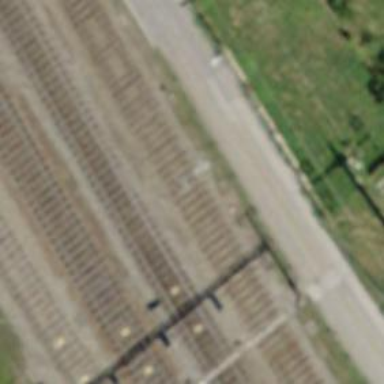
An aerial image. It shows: Railway switch.